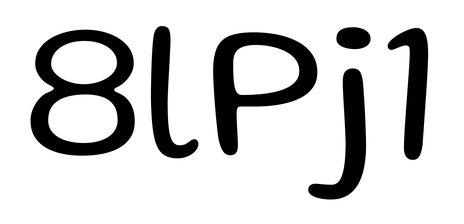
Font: Gluten_Light